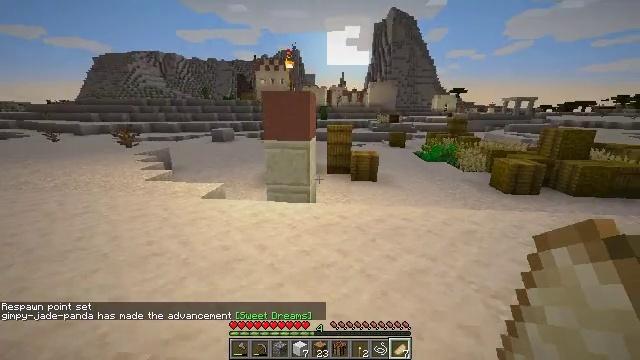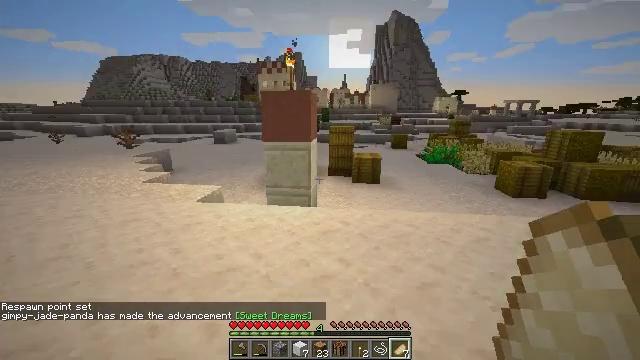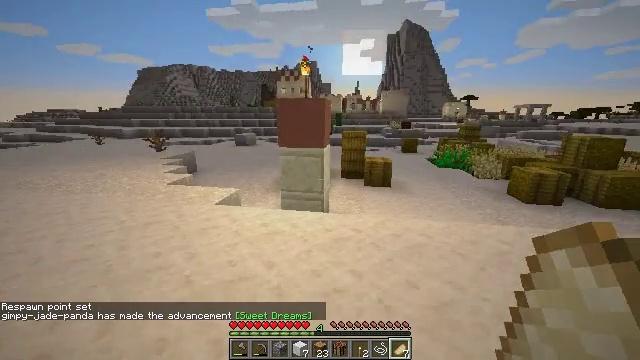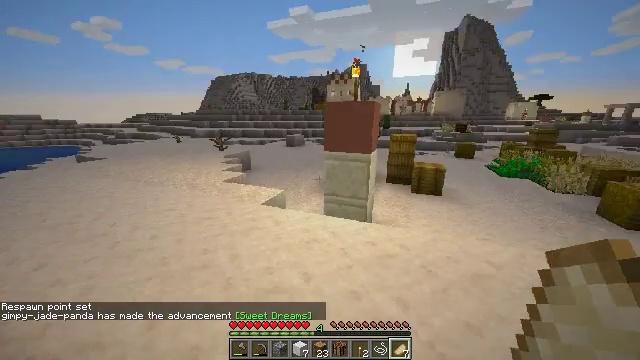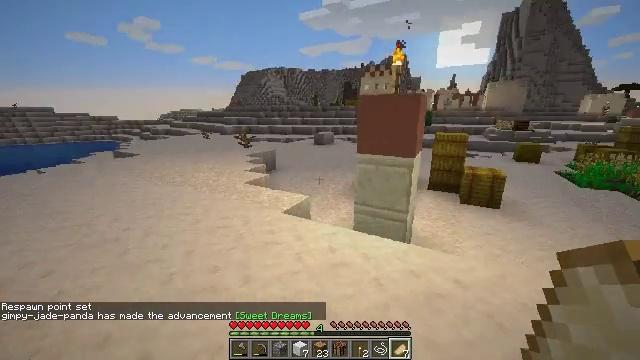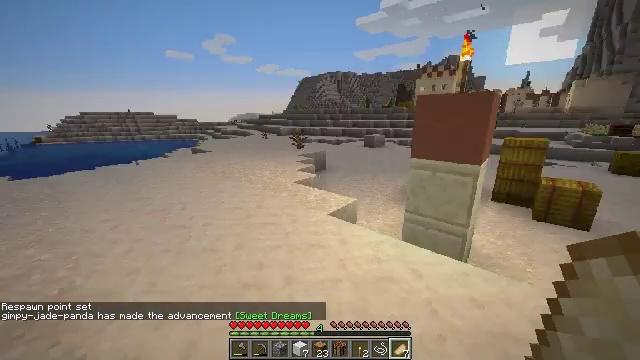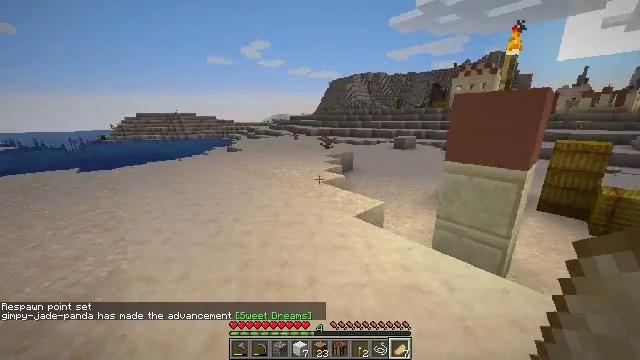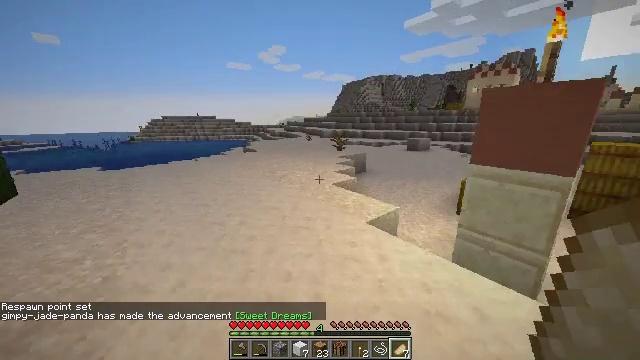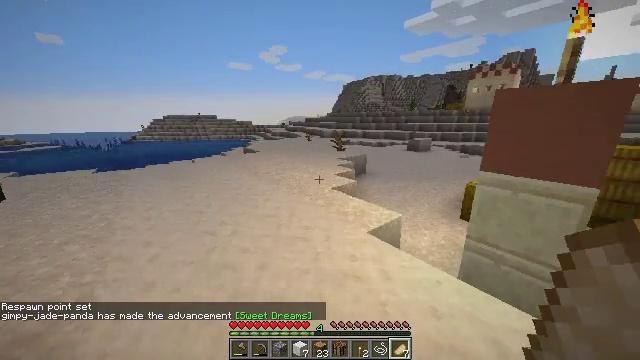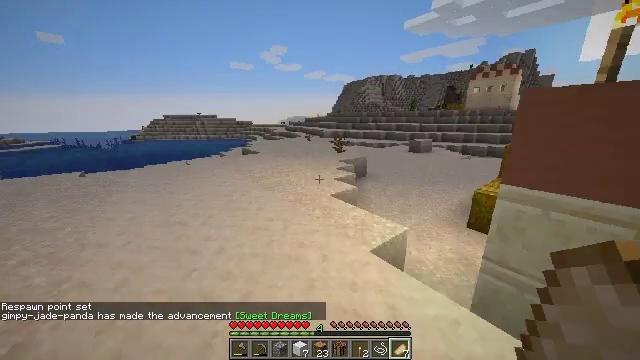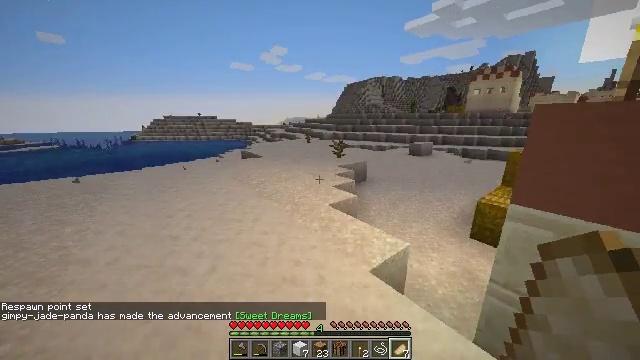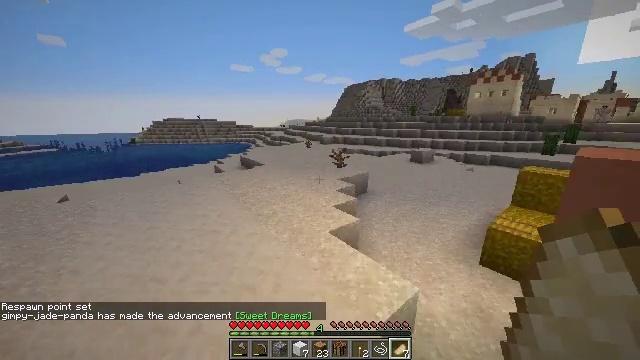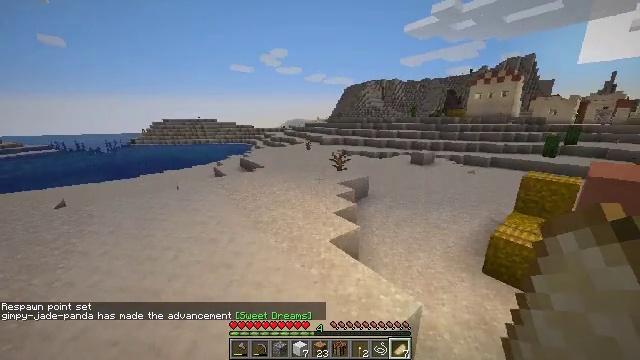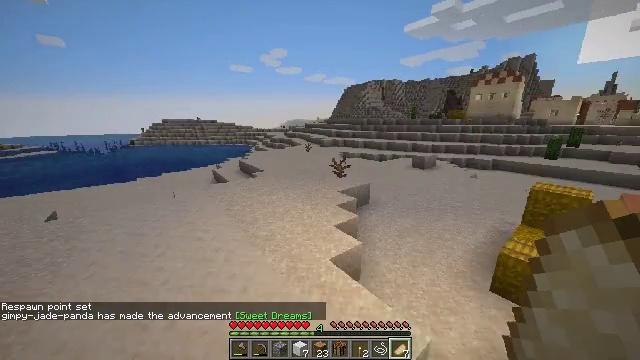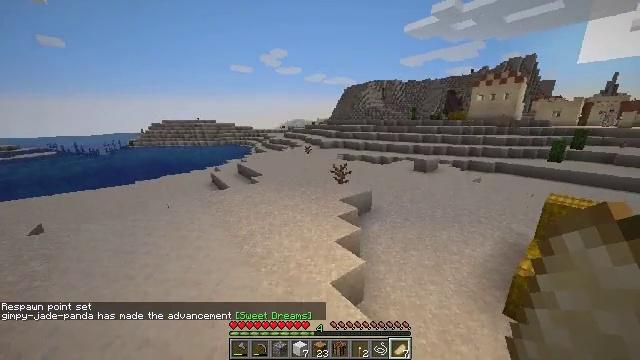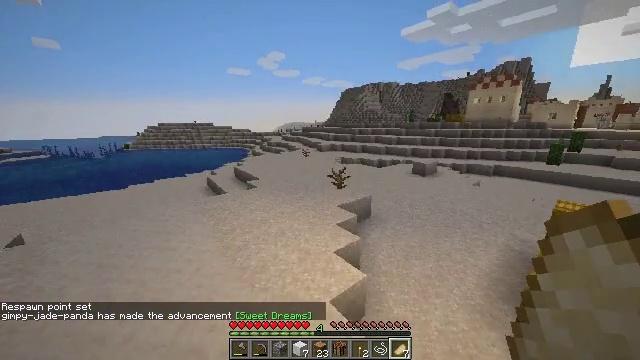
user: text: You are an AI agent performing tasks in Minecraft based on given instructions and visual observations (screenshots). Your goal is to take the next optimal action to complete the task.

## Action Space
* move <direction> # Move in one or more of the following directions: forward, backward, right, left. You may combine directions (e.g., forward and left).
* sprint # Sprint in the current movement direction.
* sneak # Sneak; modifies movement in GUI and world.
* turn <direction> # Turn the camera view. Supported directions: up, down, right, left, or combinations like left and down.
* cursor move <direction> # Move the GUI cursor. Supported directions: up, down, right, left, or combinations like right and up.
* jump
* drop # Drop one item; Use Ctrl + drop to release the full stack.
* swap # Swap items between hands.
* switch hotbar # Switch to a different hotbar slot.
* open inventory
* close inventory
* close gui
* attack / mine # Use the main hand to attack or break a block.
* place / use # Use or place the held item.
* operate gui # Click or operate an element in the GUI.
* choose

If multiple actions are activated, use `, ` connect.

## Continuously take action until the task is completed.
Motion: motion action
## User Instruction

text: Break terracotta to collect it.
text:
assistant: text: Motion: move forward, sprint
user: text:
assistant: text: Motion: move forward, sprint, turn left
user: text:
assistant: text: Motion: move forward, sprint, turn left
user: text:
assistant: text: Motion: move forward, sprint, turn left
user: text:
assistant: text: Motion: move forward, sprint, turn left
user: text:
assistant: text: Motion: move forward, sprint, turn left
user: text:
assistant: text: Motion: move forward, sprint, turn left
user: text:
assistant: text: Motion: move forward, sprint
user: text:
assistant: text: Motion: move forward, sprint
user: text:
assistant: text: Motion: move forward, sprint, jump
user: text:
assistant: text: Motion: move forward, sprint, jump
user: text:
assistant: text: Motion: move forward, sprint, jump
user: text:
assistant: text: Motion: move forward, sprint, jump
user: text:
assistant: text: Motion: move forward, sprint, jump
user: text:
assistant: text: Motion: move forward, sprint, jump
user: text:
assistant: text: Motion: move forward, sprint, turn right, jump
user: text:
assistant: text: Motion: move forward, sprint, turn right, jump
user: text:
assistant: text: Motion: move forward, sprint, turn right, jump
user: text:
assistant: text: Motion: move forward, sprint, turn right, jump
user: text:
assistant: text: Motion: move forward, sprint, turn right, jump
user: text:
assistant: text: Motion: move forward, sprint, jump
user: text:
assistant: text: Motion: move forward, sprint, jump
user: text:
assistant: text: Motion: move forward, sprint, jump
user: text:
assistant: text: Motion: move forward, sprint, jump
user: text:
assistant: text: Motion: move forward, sprint, jump
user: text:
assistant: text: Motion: move forward, sprint, jump
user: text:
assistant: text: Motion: move forward, sprint, jump
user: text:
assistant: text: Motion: move forward, sprint, jump
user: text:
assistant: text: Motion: move forward, sprint, jump
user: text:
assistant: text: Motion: move forward, sprint, jump